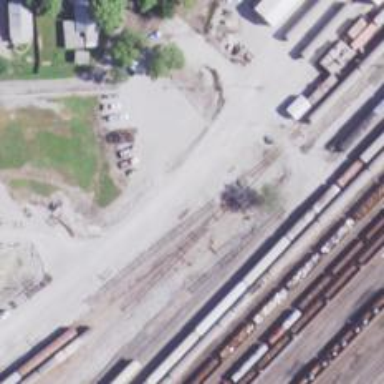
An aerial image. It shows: Railway yard used for maintenance and storage.